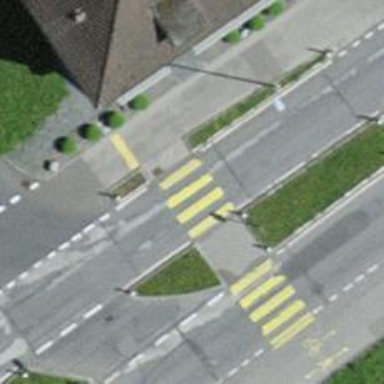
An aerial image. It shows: Uncontrolled road crossing with markings.